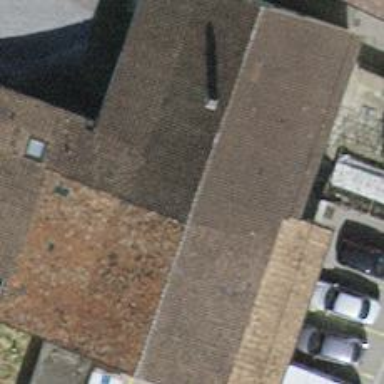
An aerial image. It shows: Restaurant.